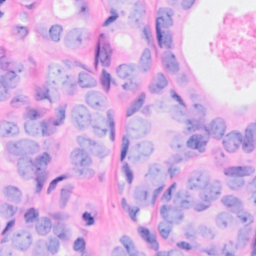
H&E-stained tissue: Breast